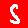
Digit: 5